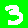
Digit: 3